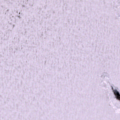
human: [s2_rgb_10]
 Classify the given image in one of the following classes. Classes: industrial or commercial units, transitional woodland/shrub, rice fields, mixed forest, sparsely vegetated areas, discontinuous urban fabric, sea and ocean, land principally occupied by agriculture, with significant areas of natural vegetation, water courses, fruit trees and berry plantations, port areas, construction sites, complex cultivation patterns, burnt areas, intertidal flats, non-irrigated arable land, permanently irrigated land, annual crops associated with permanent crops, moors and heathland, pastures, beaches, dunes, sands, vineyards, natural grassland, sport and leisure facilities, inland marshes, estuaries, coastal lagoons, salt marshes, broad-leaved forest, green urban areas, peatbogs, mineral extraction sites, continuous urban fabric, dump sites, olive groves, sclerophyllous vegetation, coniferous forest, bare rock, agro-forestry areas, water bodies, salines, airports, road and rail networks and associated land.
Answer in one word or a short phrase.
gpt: sea and ocean